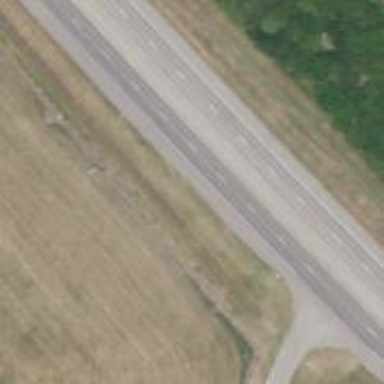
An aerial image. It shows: Primary road with asphalt surface.